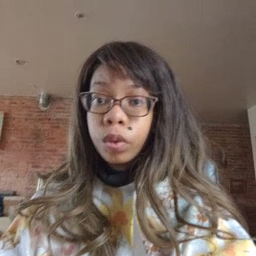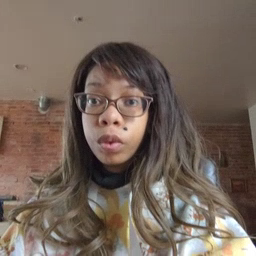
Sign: owl